Interaction volume radius: 5 \u00c5
Interaction volume height: 15 \u00c5
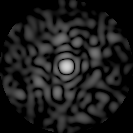
Disorder parameter: 0.8424